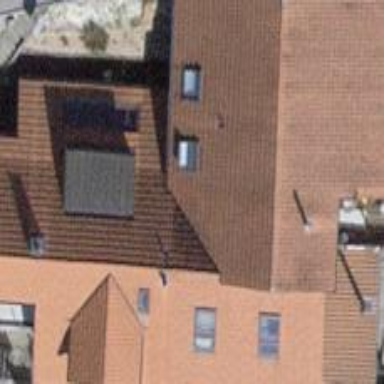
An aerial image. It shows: Building with tile roof.